Question: When creating a new account in WHM I get this error instantly when I click the Create button: 'A fatal error or timeout occurred while processing this directive'. It says 'show' for more info but its not clickable. Certain the entered information is correct. Any suggestions?
.
CENTOS 6.9 v66.0.29, Load Averages: 0.05 0.06 0.02
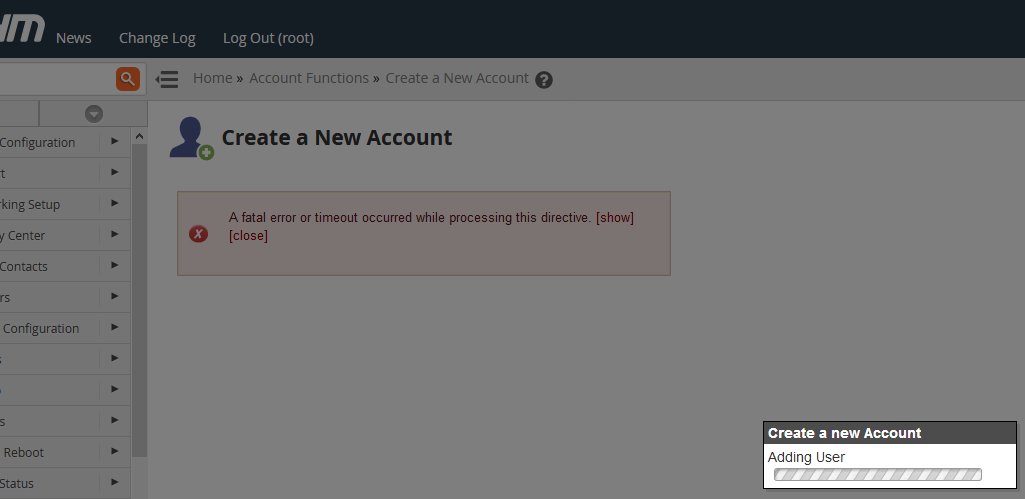
Answer: After much research and time wasting this proved to be a server side issue. The host rebooted the server and reset VPS quotas and all works good now. I would recommend contacting your host first if you have the same problem.